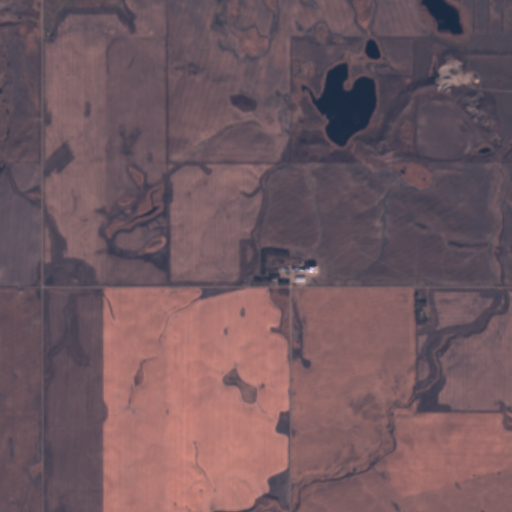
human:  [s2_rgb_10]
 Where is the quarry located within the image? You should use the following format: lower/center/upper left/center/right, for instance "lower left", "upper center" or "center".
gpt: The quarry is located in the upper right of the image.
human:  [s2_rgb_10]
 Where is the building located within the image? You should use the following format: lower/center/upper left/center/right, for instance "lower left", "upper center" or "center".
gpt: The building is located in the center of the image.
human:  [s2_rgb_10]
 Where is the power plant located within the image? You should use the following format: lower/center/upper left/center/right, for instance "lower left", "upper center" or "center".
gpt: There is no power plant in the image.